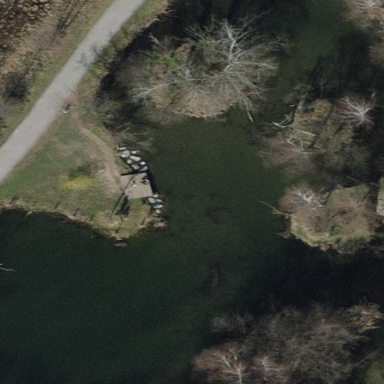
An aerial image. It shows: Serene pond surrounded by nature.